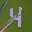
Label: 4